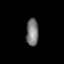
Tissue: prostate
Cell type: T cells
Senescence score: 0.2777
Nuclear area (px): 330
Mean DAPI intensity: 121.239